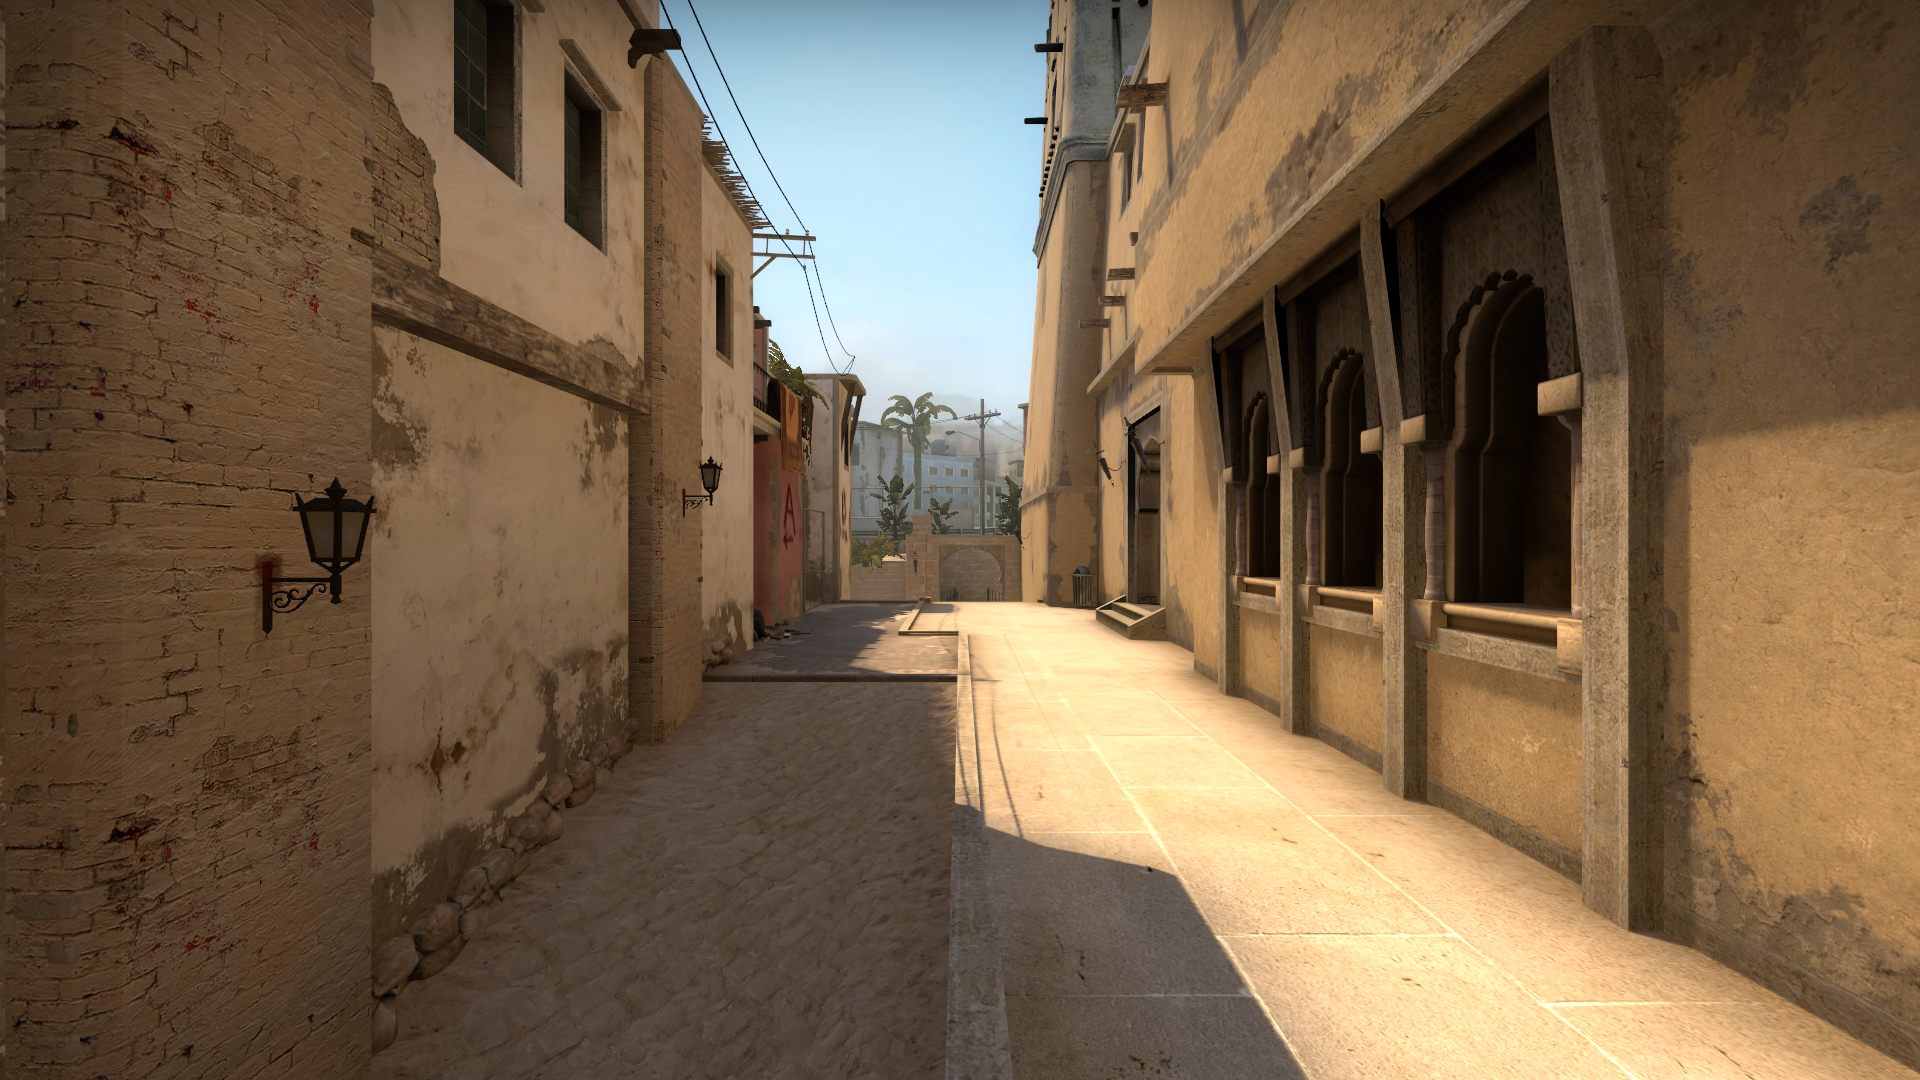
Map: de_mirage